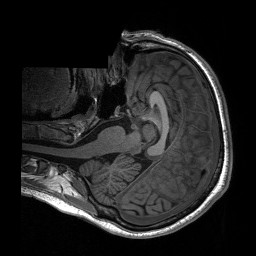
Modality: T1w
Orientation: axial
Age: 24
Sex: male
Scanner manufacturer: siemens
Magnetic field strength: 3 T
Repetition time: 2.3 s
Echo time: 0.00197 s